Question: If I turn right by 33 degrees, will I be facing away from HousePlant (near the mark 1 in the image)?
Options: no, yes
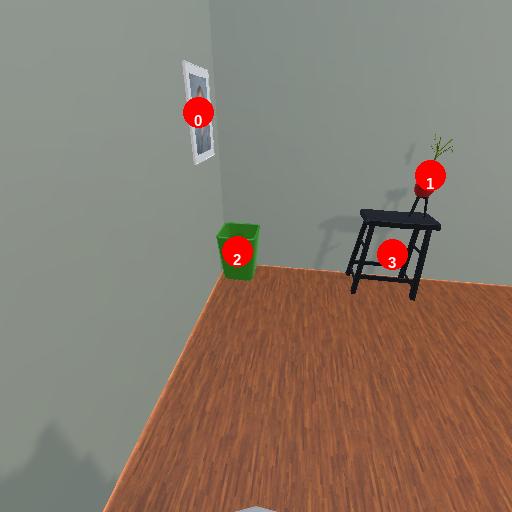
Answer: no